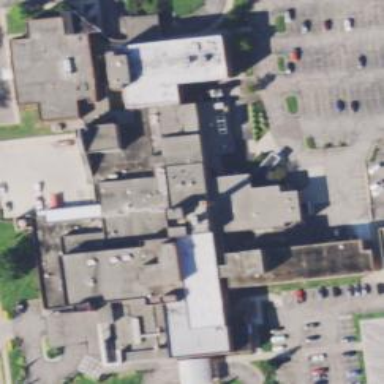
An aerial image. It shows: Hospital building.